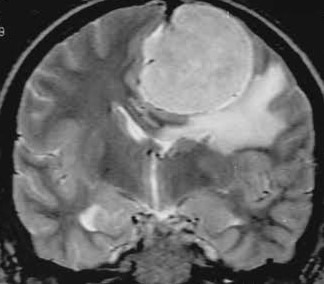
Label: meningioma